Question: I'm building a spring boot application. Flyway database migrations are executed at the application startup.
I decided to use two different roles: ( rights on tables, sequences in schema) and ( rights in / schemas).
Flyway migrations are executed under so it becomes the owner of the created objects. I thought that the following statements would help:
'''
ALTER DEFAULT PRIVILEGES IN SCHEMA app GRANT SELECT, INSERT, UPDATE, DELETE ON TABLES TO role__app;
ALTER DEFAULT PRIVILEGES IN SCHEMA app GRANT USAGE ON SEQUENCES TO role__app;
'''
But when the new tables are added to the schema the (belongs to the ) doesn't have access to the tables.
Is it possible to maintain such a flow (with app, migrattion users/roles) by Postgres or by any other means?
---
As a side note I should mention that I run the following statements on the target database:
'''
REVOKE CREATE ON SCHEMA public FROM PUBLIC;
REVOKE ALL ON DATABASE myDb FROM PUBLIC;
'''
---
Update 1
I added the 'FOR ROLE' clause, yet I'm still getting the permission denied message for a created table () in app schema for user . The owner of the table is .
Update 2
After logging in as postgres user in dbeaver we can see that has all necessary permissions ticked whereas the has no permissions on the table at all:

---
Here is a gist to reproduce the problem: <URL>
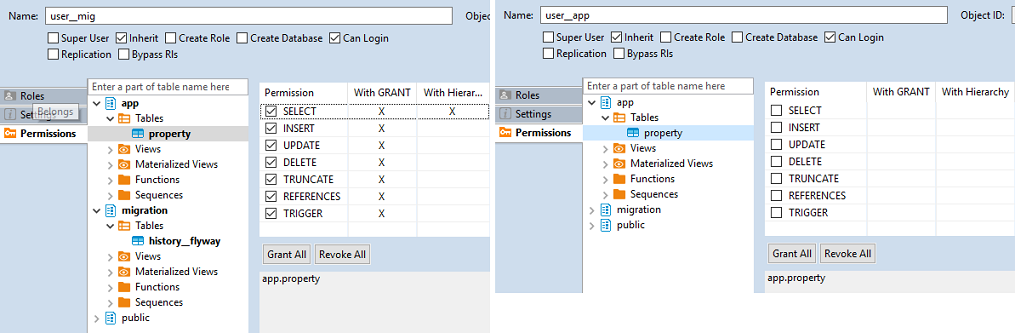
Answer: You should write
'''
ALTER DEFAULT PRIVILEGES FOR USER role__migration ...
'''
If you omit the 'FOR USER' clause, the privileges are only granted on objects created by the user who ran 'ALTER DEFAULT PRIVILEGES'.
With the above statement, the privileges are granted when 'role__migration' creates an object. That does extend to members of the role 'role__migration'.